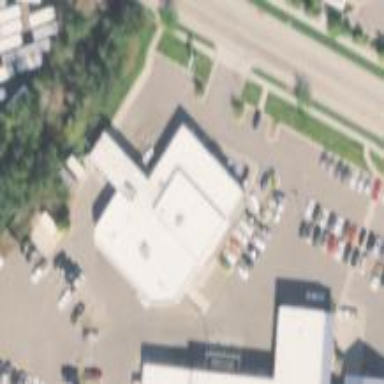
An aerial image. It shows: Building that houses car shop.